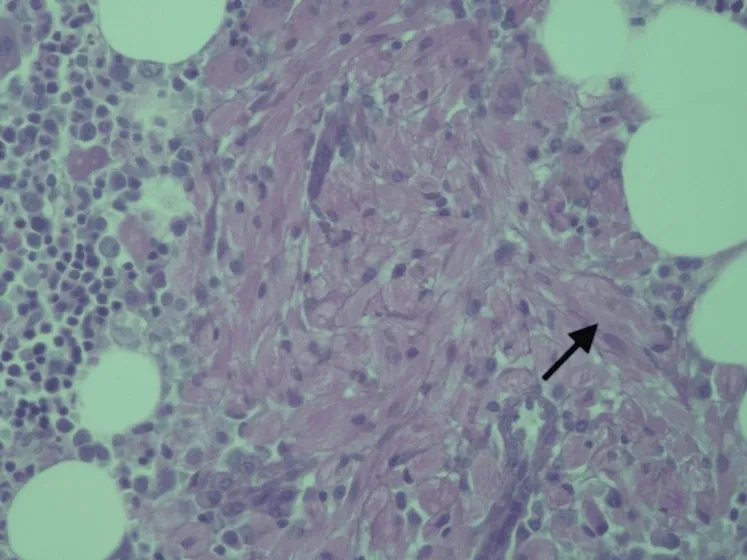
Bone marrow histology showing macrophages laden with glucocerebroside (Gaucher cell, arrow). Periodic acid-Schiff (PAS) and periodic acid-Schiff-diastase (PASD) staining are positive in Gaucher cells (diastase resistant), which is translated by strongly positive granular or fibrillar material in the cytoplasm, with the characteristic 'wrinkled tissue paper' appearance.
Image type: pathology (pas)